Interaction volume radius: 5 \u00c5
Interaction volume height: 40 \u00c5
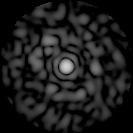
Disorder parameter: 0.8473